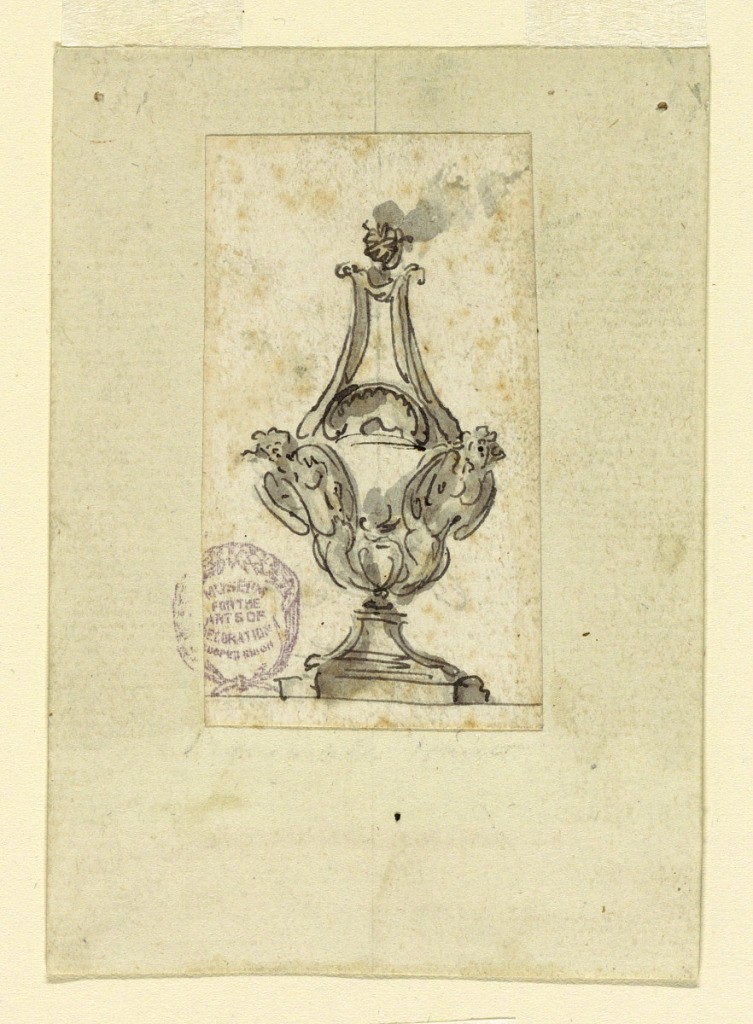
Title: Project for a Lamp
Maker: Giuseppe Barberi, Italian, 1746–1809
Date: ca. 1780
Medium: Graphite, pen and ink, brush and wash on paper
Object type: Drawing
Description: Bottle form with two loosely drawn angel figures.  Flame burning at top.